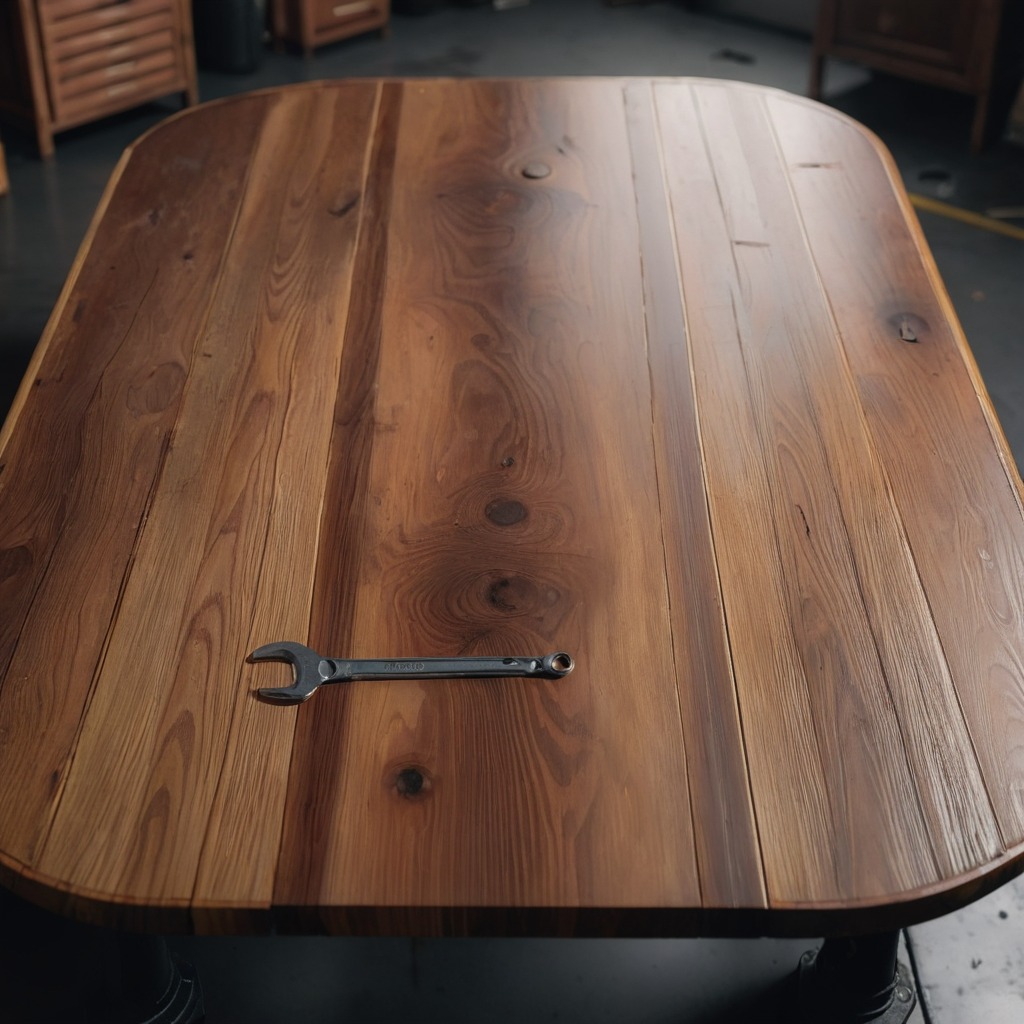
An wrench is lying on an oil-spilled wooden table in a vintage motorcycle garage.